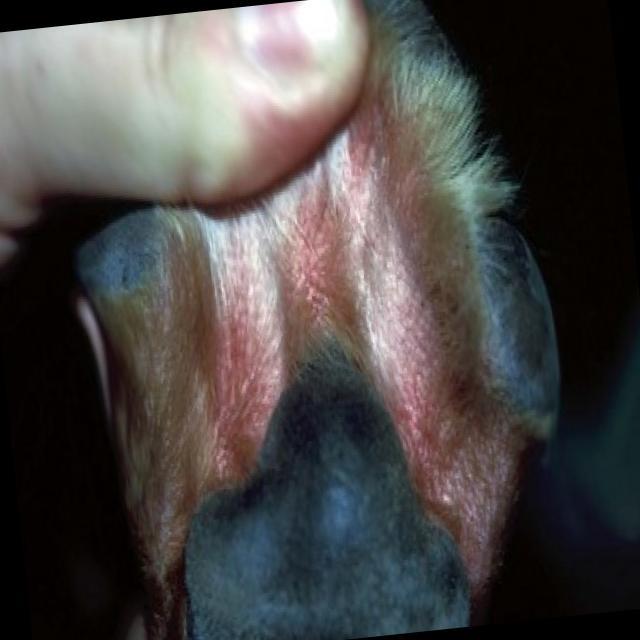
Canine hypersensitivity reaction — allergic skin response with urticaria, erythema, pruritus, and angioedema. May be food, environmental, or flea allergy related.